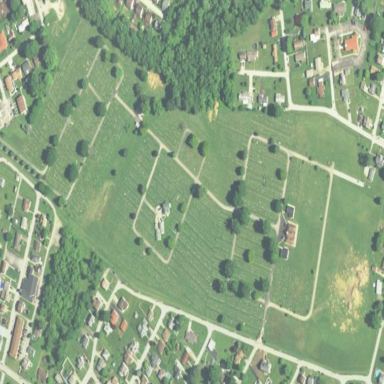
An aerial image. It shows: Cemetery.